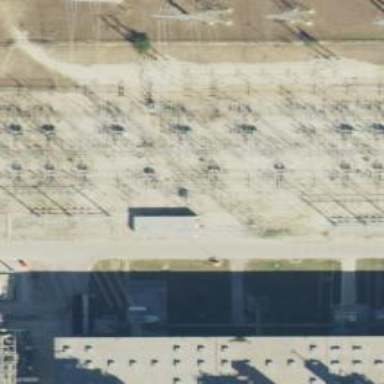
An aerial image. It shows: Switch used for power control.